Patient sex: F
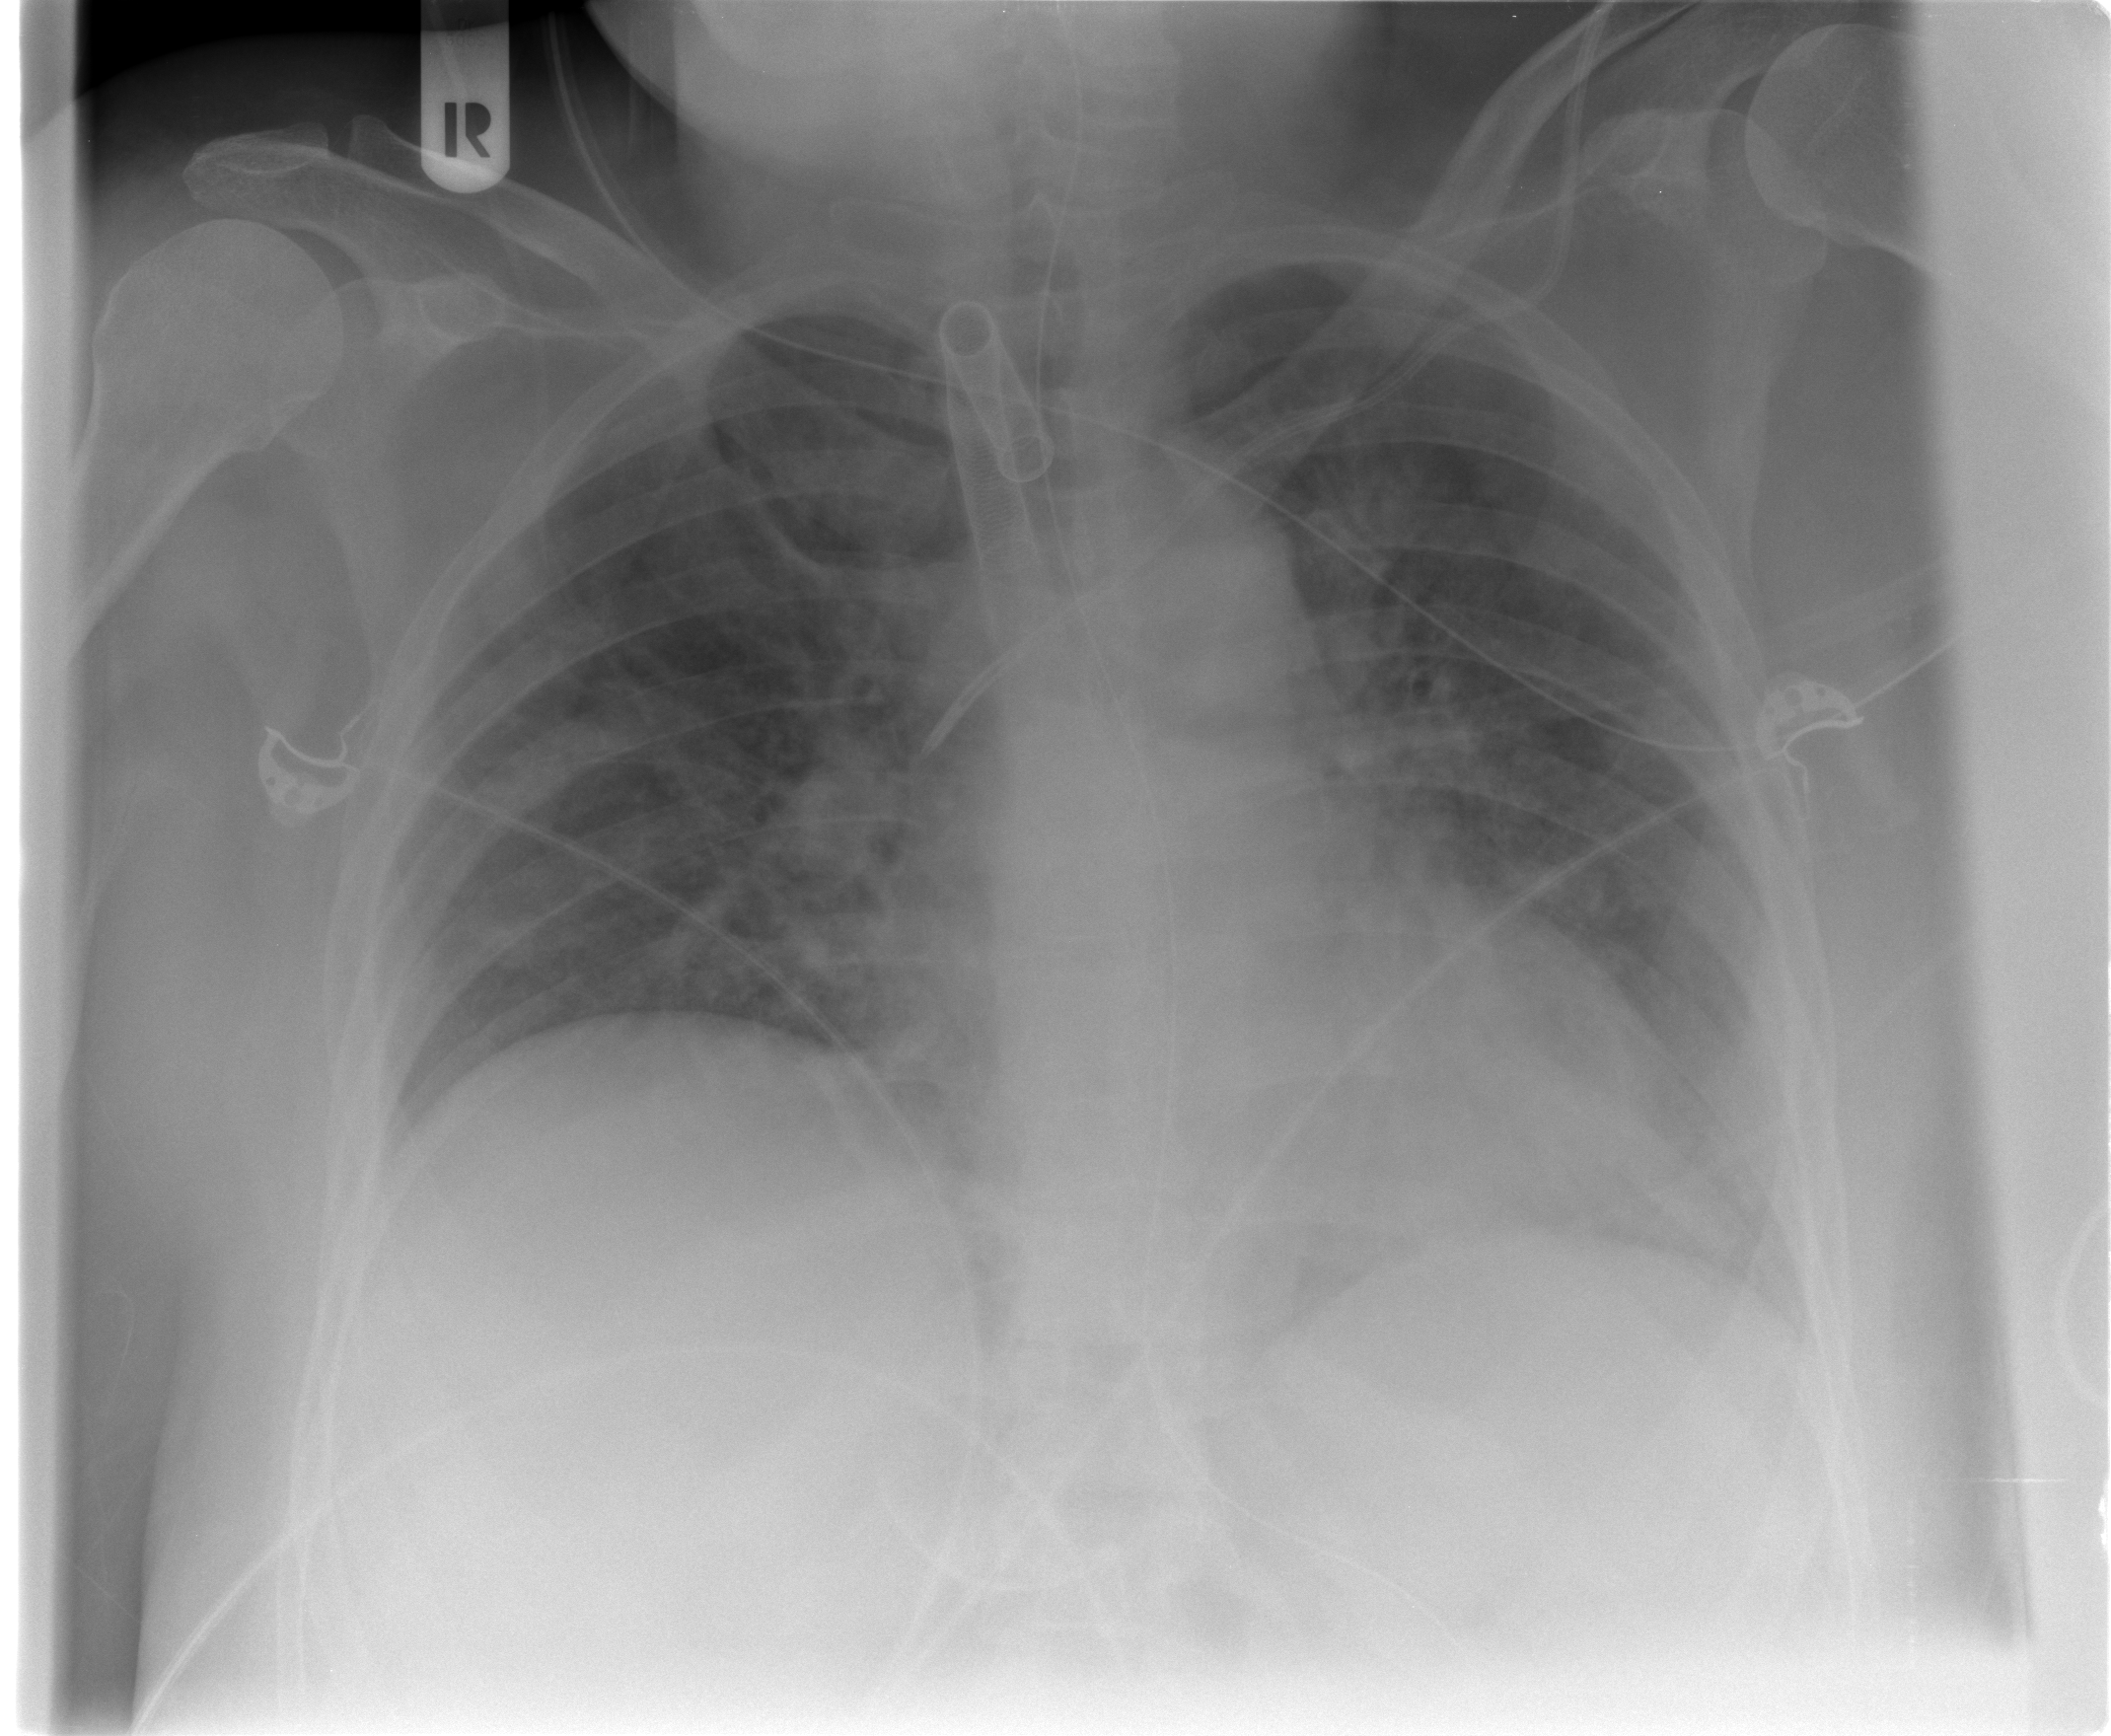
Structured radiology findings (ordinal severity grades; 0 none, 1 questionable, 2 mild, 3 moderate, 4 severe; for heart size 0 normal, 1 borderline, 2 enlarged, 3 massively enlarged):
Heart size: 2
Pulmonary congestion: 2
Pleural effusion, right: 1
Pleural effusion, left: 2
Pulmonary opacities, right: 2
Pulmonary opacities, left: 2
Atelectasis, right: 2
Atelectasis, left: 2